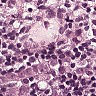
Metastatic tissue present: yes